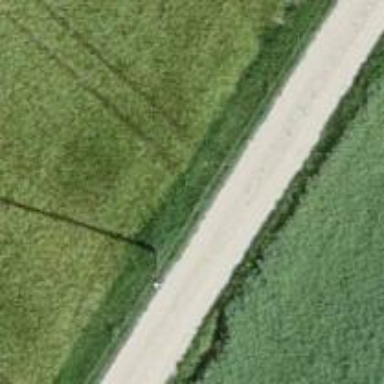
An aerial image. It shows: Power pole.